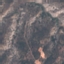
Land use / land cover: HerbaceousVegetation